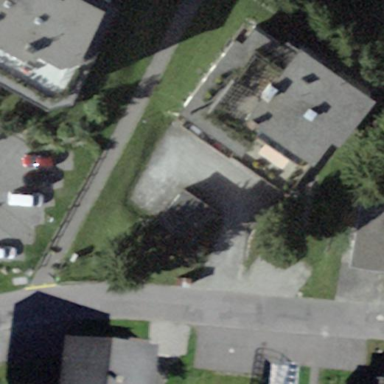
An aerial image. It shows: Building with flat roof.